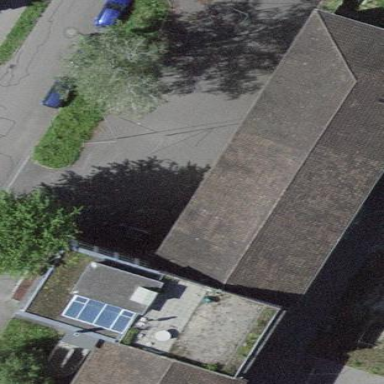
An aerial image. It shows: Industrial building.